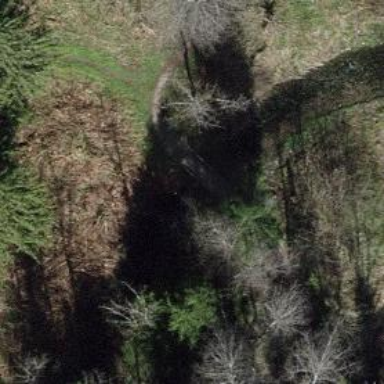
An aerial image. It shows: Path leading to bridge.